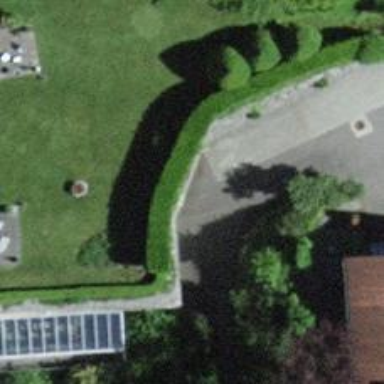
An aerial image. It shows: Hedge barrier.